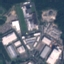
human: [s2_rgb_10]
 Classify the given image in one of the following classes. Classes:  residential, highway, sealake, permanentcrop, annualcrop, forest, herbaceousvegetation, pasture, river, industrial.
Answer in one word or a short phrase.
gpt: Industrial